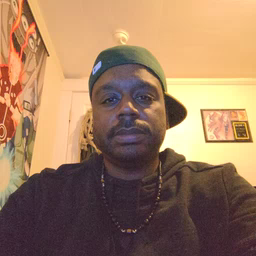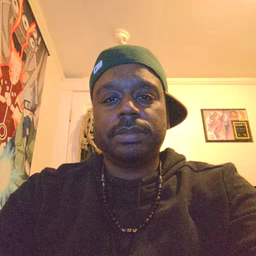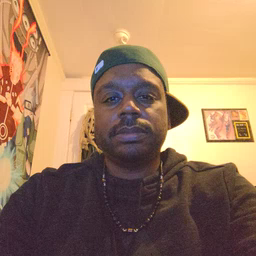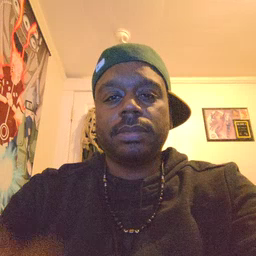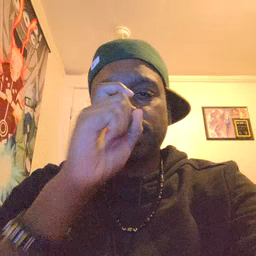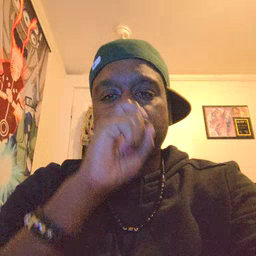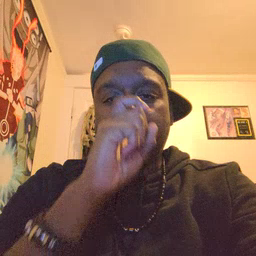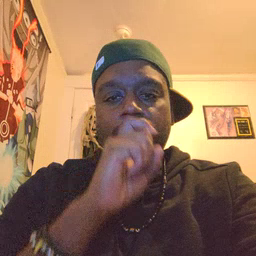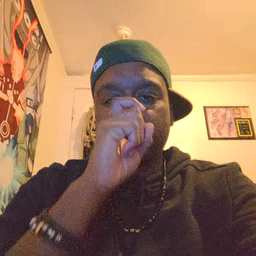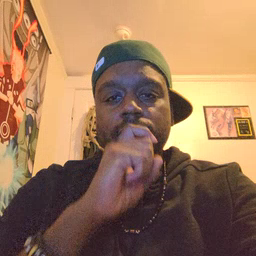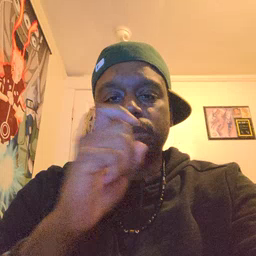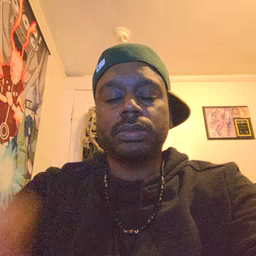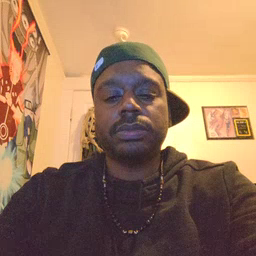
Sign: doll